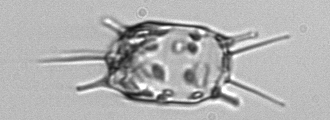
Label: Odontella